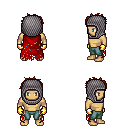
a pixel art fantasy rpg character, male body template, human, tanned skin, red tattered cape, teal pants, brunette bedhead hairstyle, chain hood, gold gloves, four views (front, back, left, right), 2x2 character sprite sheet, small pixel art, hard edges, no anti-aliasing